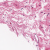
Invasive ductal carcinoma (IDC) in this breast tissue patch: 0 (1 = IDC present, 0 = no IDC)